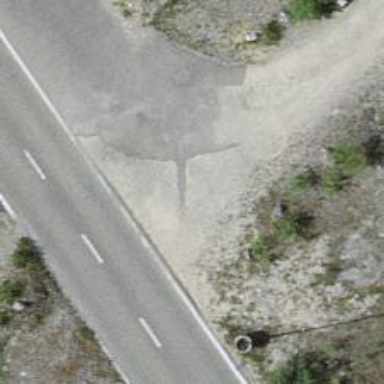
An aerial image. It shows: Unclassified road with concrete surface.